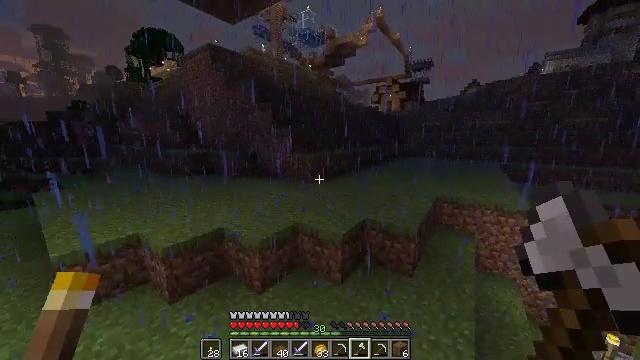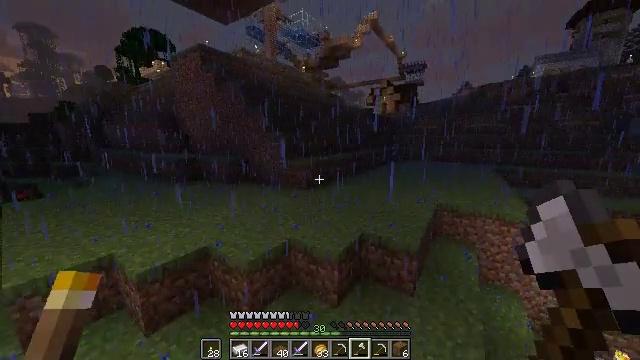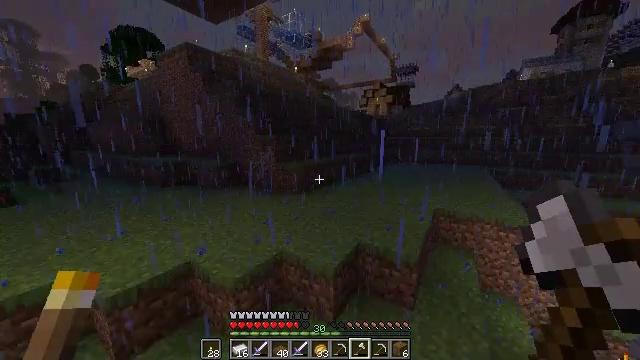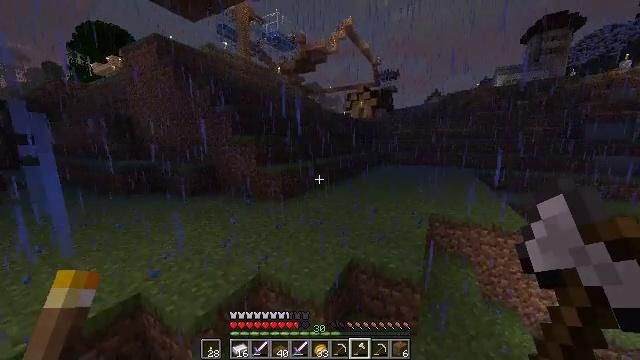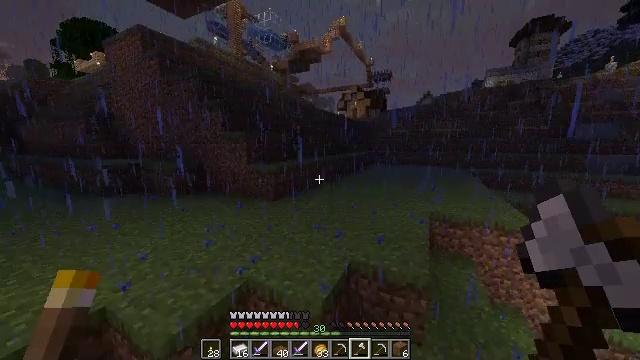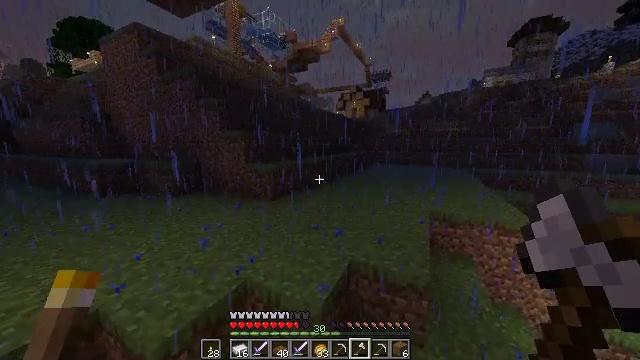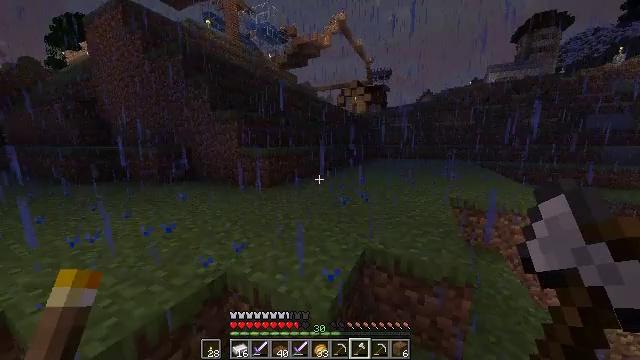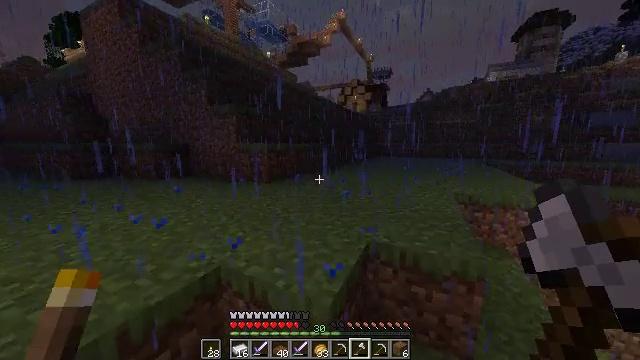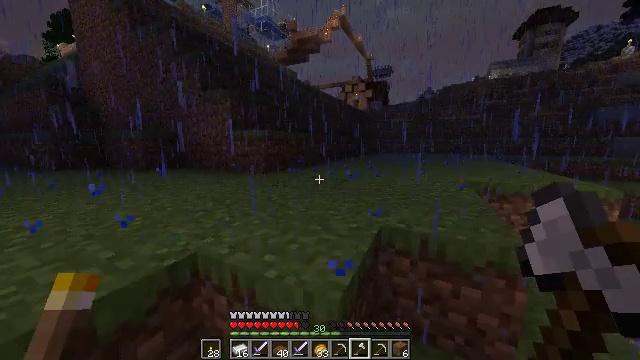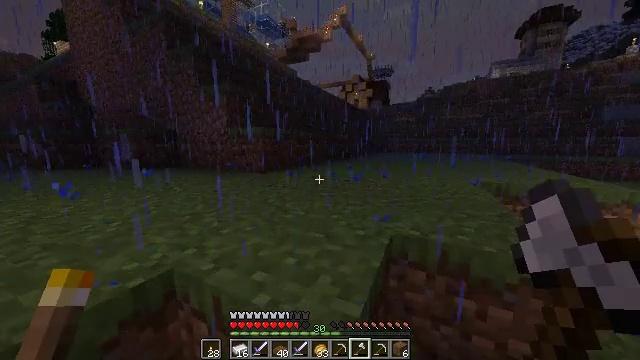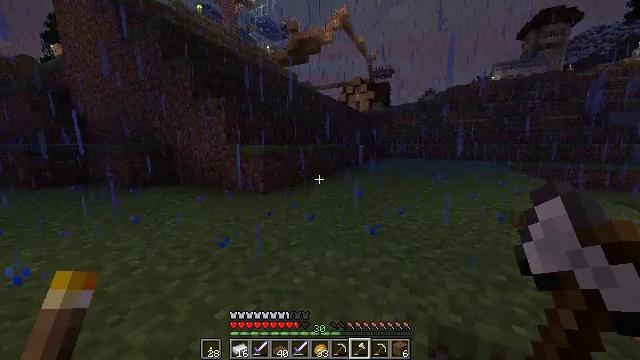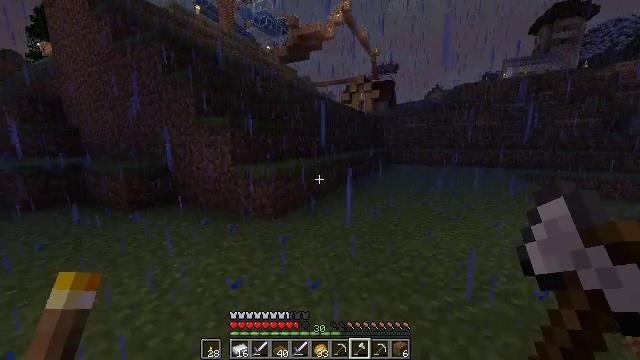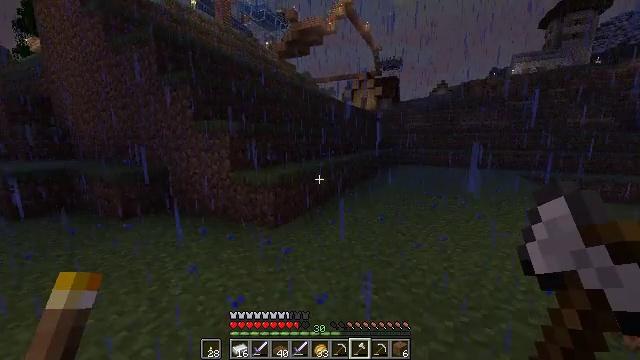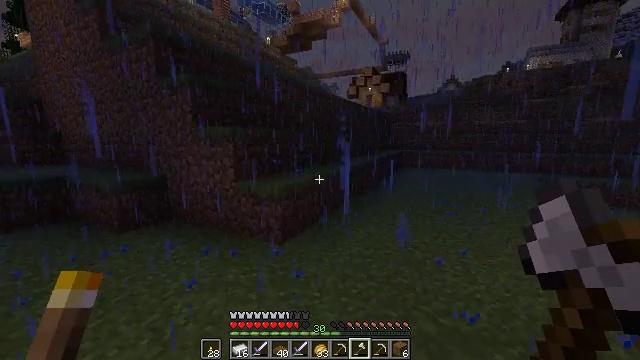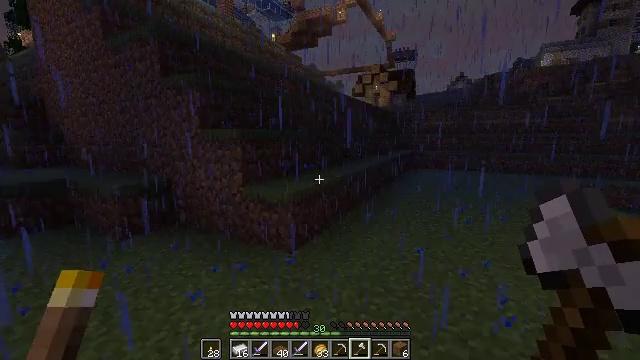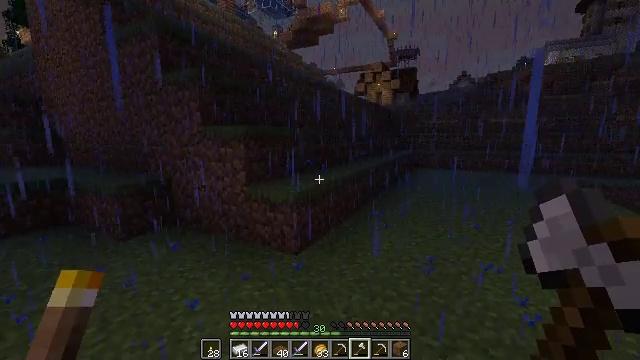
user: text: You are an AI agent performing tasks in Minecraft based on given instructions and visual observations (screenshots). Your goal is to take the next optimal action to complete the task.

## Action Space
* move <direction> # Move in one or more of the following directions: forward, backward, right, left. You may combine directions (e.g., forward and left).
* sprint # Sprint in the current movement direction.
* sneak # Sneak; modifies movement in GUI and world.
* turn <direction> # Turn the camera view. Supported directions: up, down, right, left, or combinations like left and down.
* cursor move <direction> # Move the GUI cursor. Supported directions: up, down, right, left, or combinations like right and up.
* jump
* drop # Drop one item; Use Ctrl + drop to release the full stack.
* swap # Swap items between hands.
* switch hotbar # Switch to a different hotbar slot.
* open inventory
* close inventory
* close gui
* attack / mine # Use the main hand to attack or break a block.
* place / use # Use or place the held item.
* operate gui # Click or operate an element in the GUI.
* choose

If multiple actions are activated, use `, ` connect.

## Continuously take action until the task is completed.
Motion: motion action
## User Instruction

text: Craft a grindstone.
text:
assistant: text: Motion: move forward, turn right, jump
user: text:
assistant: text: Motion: move forward, turn right, jump
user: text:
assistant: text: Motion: move forward, turn right, jump
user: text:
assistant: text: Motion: move forward, turn right, jump
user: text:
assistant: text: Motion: move forward, jump
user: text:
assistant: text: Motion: move forward, sprint, jump
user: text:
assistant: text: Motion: move forward, sprint, jump
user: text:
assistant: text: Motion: move forward, sprint, jump
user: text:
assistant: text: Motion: move forward, sprint, jump
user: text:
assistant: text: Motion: move forward, jump
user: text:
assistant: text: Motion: move forward, jump
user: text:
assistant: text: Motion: move forward, jump
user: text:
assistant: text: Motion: move forward, jump
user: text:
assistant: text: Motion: move forward, jump
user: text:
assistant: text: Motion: move forward, jump
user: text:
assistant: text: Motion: move forward, sprint, jump
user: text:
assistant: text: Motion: move forward, sprint, jump
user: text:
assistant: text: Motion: move forward, sprint, jump
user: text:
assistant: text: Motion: move forward, sprint, jump
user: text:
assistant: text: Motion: move forward, jump
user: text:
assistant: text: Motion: move forward, jump
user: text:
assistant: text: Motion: move forward, jump
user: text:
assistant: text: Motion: move forward, jump
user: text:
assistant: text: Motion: move forward, jump
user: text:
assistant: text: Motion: move forward, jump
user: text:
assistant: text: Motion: move forward, jump
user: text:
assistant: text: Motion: move forward, sprint, jump
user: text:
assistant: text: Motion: move forward, sprint, jump
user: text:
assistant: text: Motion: move forward, sprint, jump
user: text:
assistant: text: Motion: move forward, sprint, jump